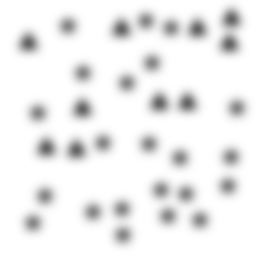
Squares: 0
Triangles: 10
Stars: 22
Total shapes: 32